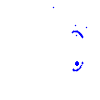
Particle: kaon